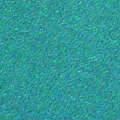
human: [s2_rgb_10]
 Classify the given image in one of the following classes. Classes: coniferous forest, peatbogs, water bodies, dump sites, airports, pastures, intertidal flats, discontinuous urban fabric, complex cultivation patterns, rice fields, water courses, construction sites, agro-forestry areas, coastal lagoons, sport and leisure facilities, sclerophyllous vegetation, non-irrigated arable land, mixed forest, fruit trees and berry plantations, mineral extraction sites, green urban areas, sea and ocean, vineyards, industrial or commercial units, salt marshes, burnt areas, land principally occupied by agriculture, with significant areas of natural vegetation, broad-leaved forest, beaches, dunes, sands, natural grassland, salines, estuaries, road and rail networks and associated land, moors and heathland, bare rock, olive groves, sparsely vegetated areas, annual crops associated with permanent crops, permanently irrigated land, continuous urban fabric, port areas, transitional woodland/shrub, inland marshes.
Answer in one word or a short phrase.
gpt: sea and ocean